Question: I have sample data that looks like this:
'''
1 This is a random line in the file
2
3 SOURCE_ID|NAME|START_DATE|END_DATE|VALUE_1|VALUE_2
4
5 Another random line in the file
6
7
8
9
10 GILBER|FRED|2019-JAN-01|2019-JAN-31|ABC|DEF
11 ALEF|ABC|2019-FEB-01|2019-AUG-31|FBC|DGF
12 GILBER|FRED|2019-JAN-01|2019-JAN-31|ABC|TEF
13 FLBER|RED|2019-JUN-01|2019-JUL-31|AJC|DEH
14 GI|JOE|2020-APR-01|2020-DEC-31|GBC|DER
'''
I am unable to save changes to the file. Ie, I can't manipulate/clean the original files before consumption. Any manipulation will need to be done on the fly in memory. But what if the files are large (eg, I am currently testing with some files that are 5m+ records).
I am using <URL>
I have already referred to the following threads for guidance:
<URL>
<URL>
<URL>
What I would like to do is:
- - -
If I need perform a combination of stream manipulation before I pass this into the CsvHelper, then do also let me know if that's the missing piece? (and any assistance on how I can actually achieve that under one block of code with be greatly appreciated)
So far I have come up with the below:
'''
string filepath = Path.Combine(txtTst04_File_Location.Text, txtTst04_File_Name.Text);
using (var reader = new StreamReader(filepath))
using (var csv = new CsvReader(reader, CultureInfo.InvariantCulture))
{
// skip rows to get the header
for (int i = 0; i < 4; i++)
{
csv.Read();
}
csv.Configuration.Delimiter = "|"; // Set delimiter
csv.Configuration.IgnoreBlankLines = false;
csv.Configuration.HasHeaderRecord = true;
// how do I set the row where the actual data starts?
using (var dr = new CsvDataReader(csv))
{
var dt = new DataTable();
dt.Load(dr);
dgvTst04_View.DataSource = dt; // Set datagridview source to datatable
}
}
'''
I get the below result:

Do let me know if you would like me to expand on any point.
thanks!
New linked post created here trying to resolve the same objective, but in a different way but getting a new error:
<URL>
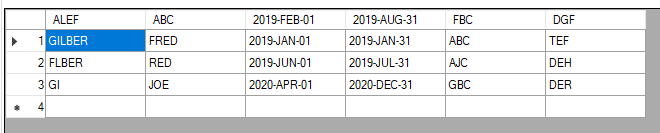
Answer: I can get it to work with 'ShouldSkipRecord'. The only problem is it will fail if any of the random lines has a "|" delimiter in it.
'''
using (var reader = new StreamReader(filepath))
using (var csv = new CsvReader(reader, CultureInfo.InvariantCulture))
{
csv.Configuration.Delimiter = "|"; // Set delimiter
csv.Configuration.ShouldSkipRecord = row => row.Length == 1;
using (var dr = new CsvDataReader(csv))
{
var dt = new DataTable();
dt.Load(dr);
dgvTst04_View.DataSource = dt; // Set datagridview source to datatable
}
}
'''
If you know how many columns there are, you could set it to skip any rows that have less than that many columns.
'''
csv.Configuration.ShouldSkipRecord = row => row.Length < 6;
'''